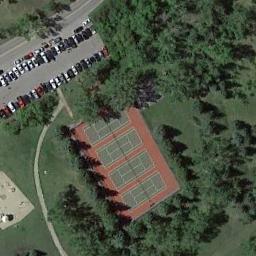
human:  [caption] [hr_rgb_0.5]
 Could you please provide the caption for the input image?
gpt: The tennis court is surrounded by trees and there is a parking lot nearby .

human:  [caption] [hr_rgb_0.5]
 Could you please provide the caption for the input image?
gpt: The tennis court is on the grass next to some trees and parking lot .

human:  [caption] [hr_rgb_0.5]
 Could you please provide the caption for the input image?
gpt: There are some small trees around the tennis court .

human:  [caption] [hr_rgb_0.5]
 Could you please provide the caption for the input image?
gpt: There are many cars in the parking lot next to the tennis courts .

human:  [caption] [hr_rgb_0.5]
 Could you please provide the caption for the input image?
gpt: There are many green trees and cars near the tennis court .